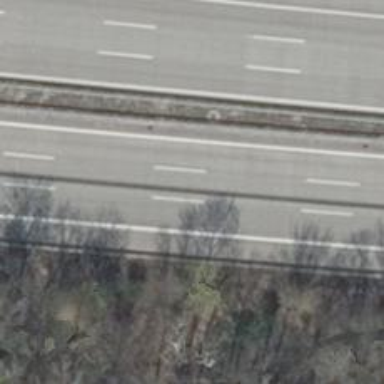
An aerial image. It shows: Motorway with concrete surface.